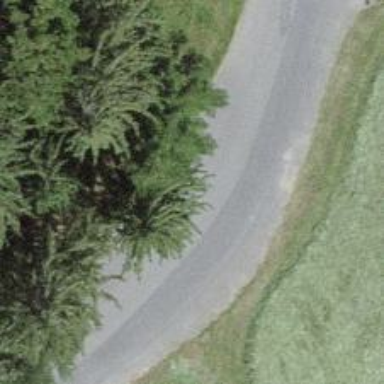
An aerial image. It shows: Passing place on the road.